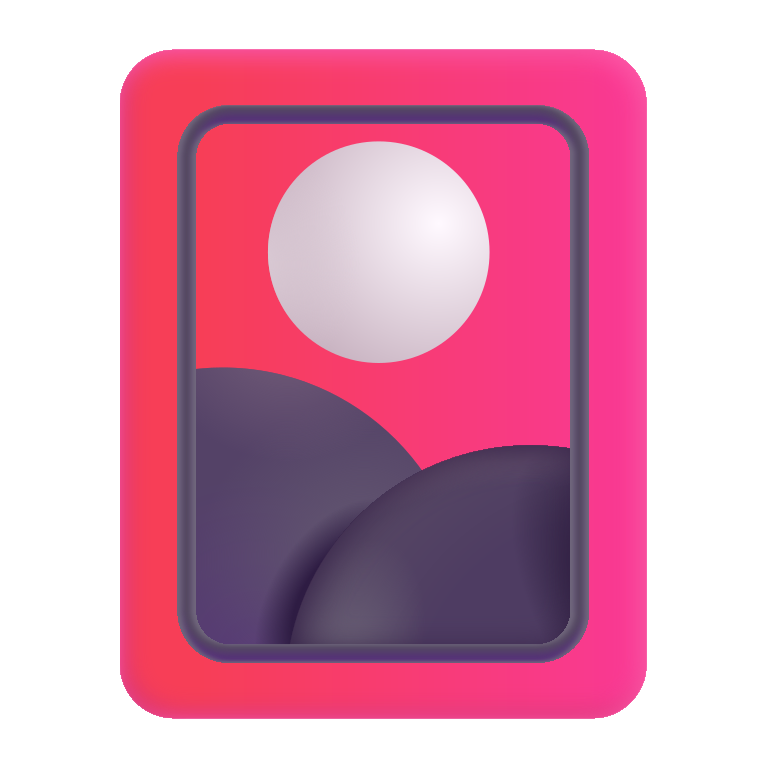
flower playing cards color